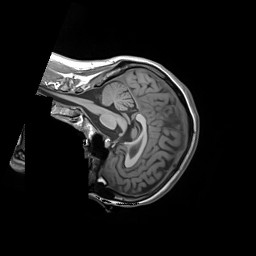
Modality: T1w
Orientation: sagittal
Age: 28
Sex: female
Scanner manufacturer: siemens
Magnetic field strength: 3 T
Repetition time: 1.55 s
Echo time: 0.00234 s